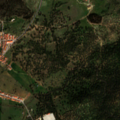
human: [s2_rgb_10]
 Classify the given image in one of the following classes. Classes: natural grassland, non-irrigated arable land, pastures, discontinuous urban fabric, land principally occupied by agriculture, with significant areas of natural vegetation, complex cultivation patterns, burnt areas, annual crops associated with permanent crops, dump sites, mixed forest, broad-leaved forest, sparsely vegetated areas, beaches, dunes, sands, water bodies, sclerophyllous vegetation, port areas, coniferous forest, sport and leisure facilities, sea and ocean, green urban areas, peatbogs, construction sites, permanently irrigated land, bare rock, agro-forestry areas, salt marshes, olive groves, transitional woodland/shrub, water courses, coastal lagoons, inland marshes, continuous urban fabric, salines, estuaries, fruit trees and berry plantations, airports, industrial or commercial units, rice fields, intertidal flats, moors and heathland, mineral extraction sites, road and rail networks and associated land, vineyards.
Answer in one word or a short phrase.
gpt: discontinuous urban fabric, pastures, complex cultivation patterns, agro-forestry areas